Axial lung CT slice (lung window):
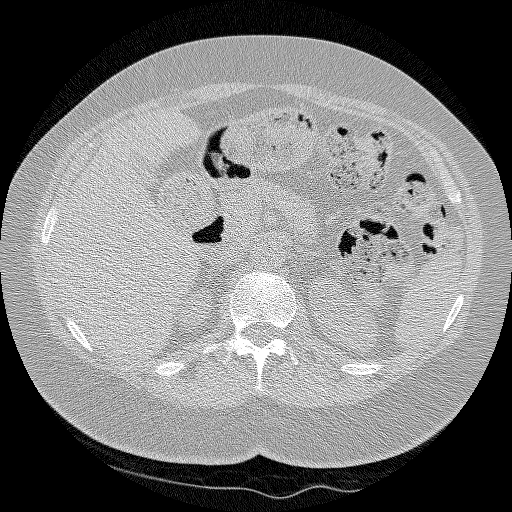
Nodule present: no